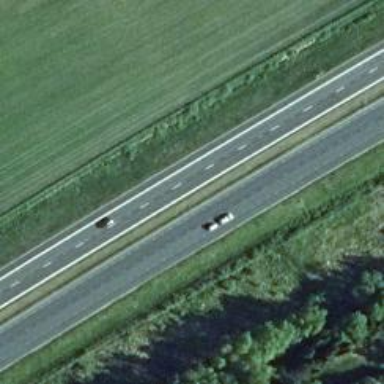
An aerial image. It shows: Asphalt motorway.